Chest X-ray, PA view. Patient: 47 years old, sex M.
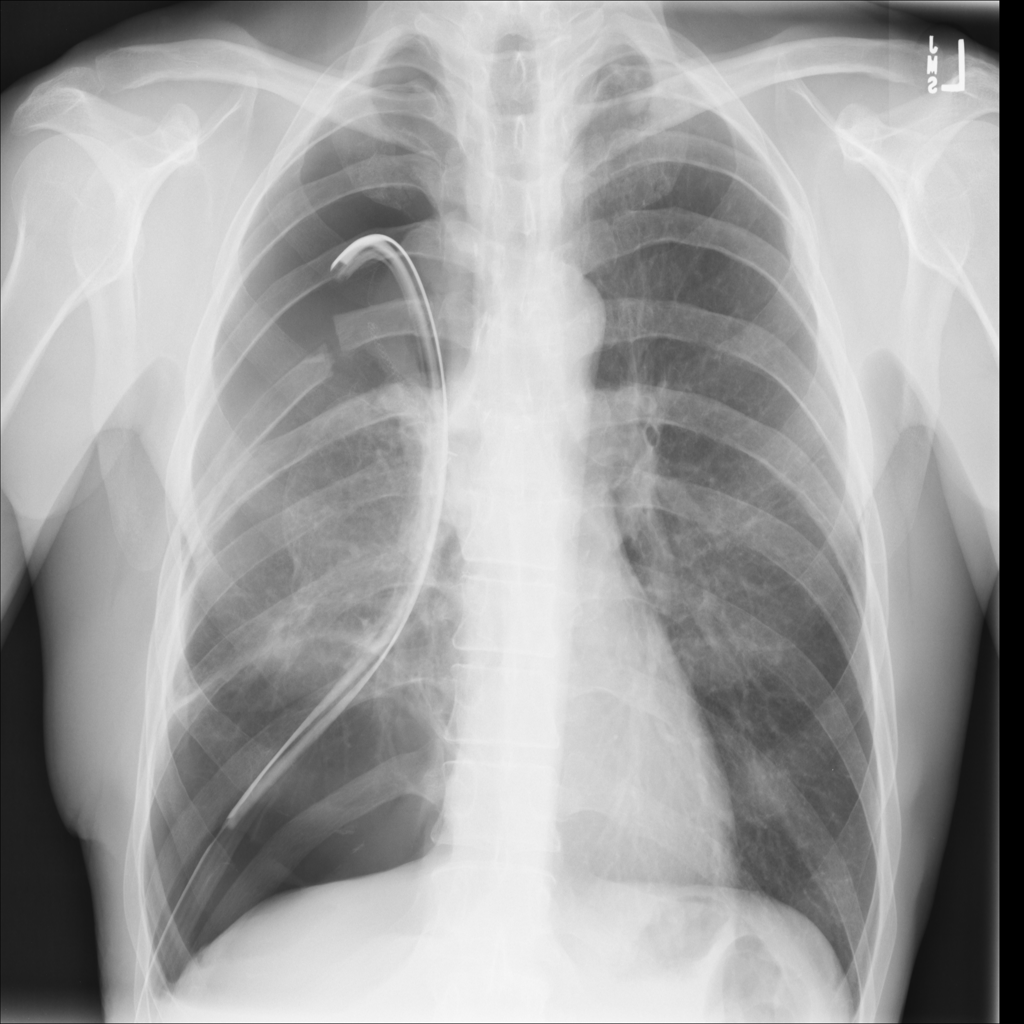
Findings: Pneumothorax